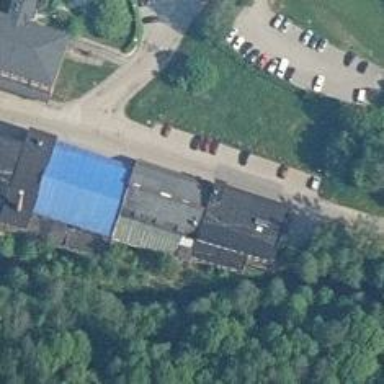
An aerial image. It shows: Healthcare clinic is depicted in the image.